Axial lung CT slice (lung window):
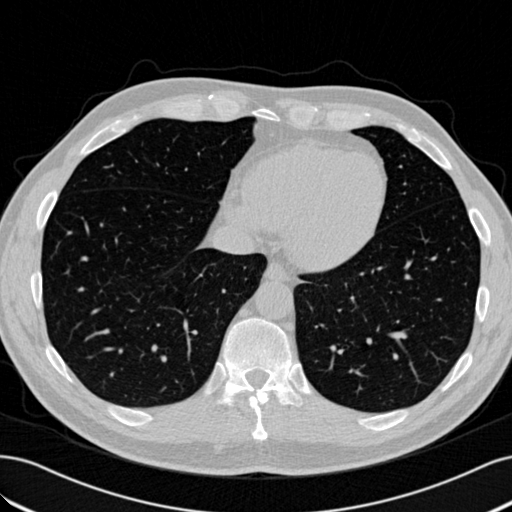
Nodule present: no